Question: What is the number of red dots?
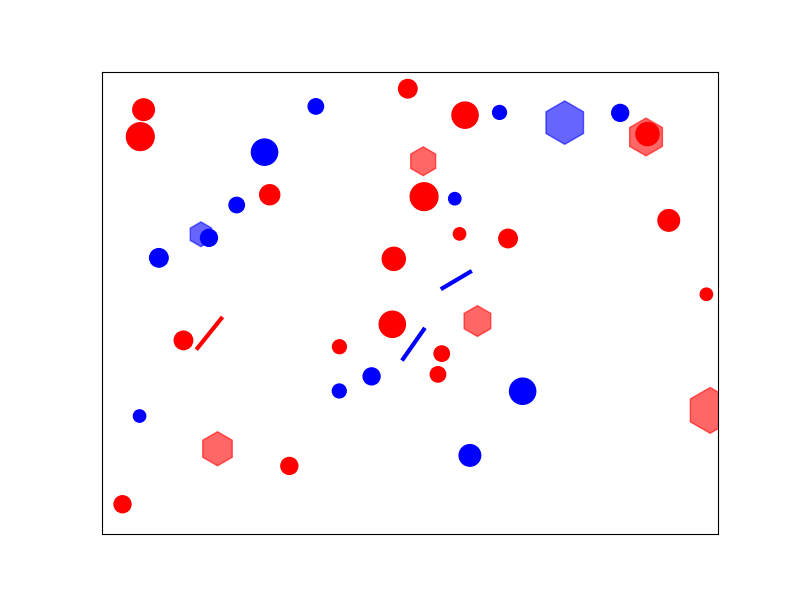
Answer: 19